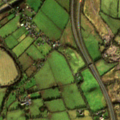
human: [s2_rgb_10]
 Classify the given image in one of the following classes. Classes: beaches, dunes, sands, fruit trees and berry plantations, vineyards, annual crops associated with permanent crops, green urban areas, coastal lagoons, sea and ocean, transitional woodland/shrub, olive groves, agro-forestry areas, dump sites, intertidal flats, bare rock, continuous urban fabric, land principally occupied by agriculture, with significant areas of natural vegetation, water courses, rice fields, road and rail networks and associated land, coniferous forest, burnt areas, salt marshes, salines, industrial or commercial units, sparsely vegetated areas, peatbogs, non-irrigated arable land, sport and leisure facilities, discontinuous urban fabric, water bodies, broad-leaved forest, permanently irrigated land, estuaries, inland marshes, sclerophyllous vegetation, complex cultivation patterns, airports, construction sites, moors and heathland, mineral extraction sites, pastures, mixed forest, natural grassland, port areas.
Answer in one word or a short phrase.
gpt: road and rail networks and associated land, mineral extraction sites, non-irrigated arable land, pastures